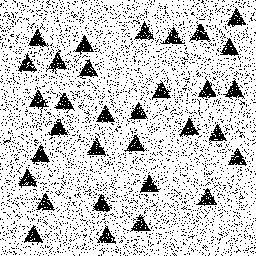
Squares: 0
Triangles: 32
Stars: 0
Total shapes: 32